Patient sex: M
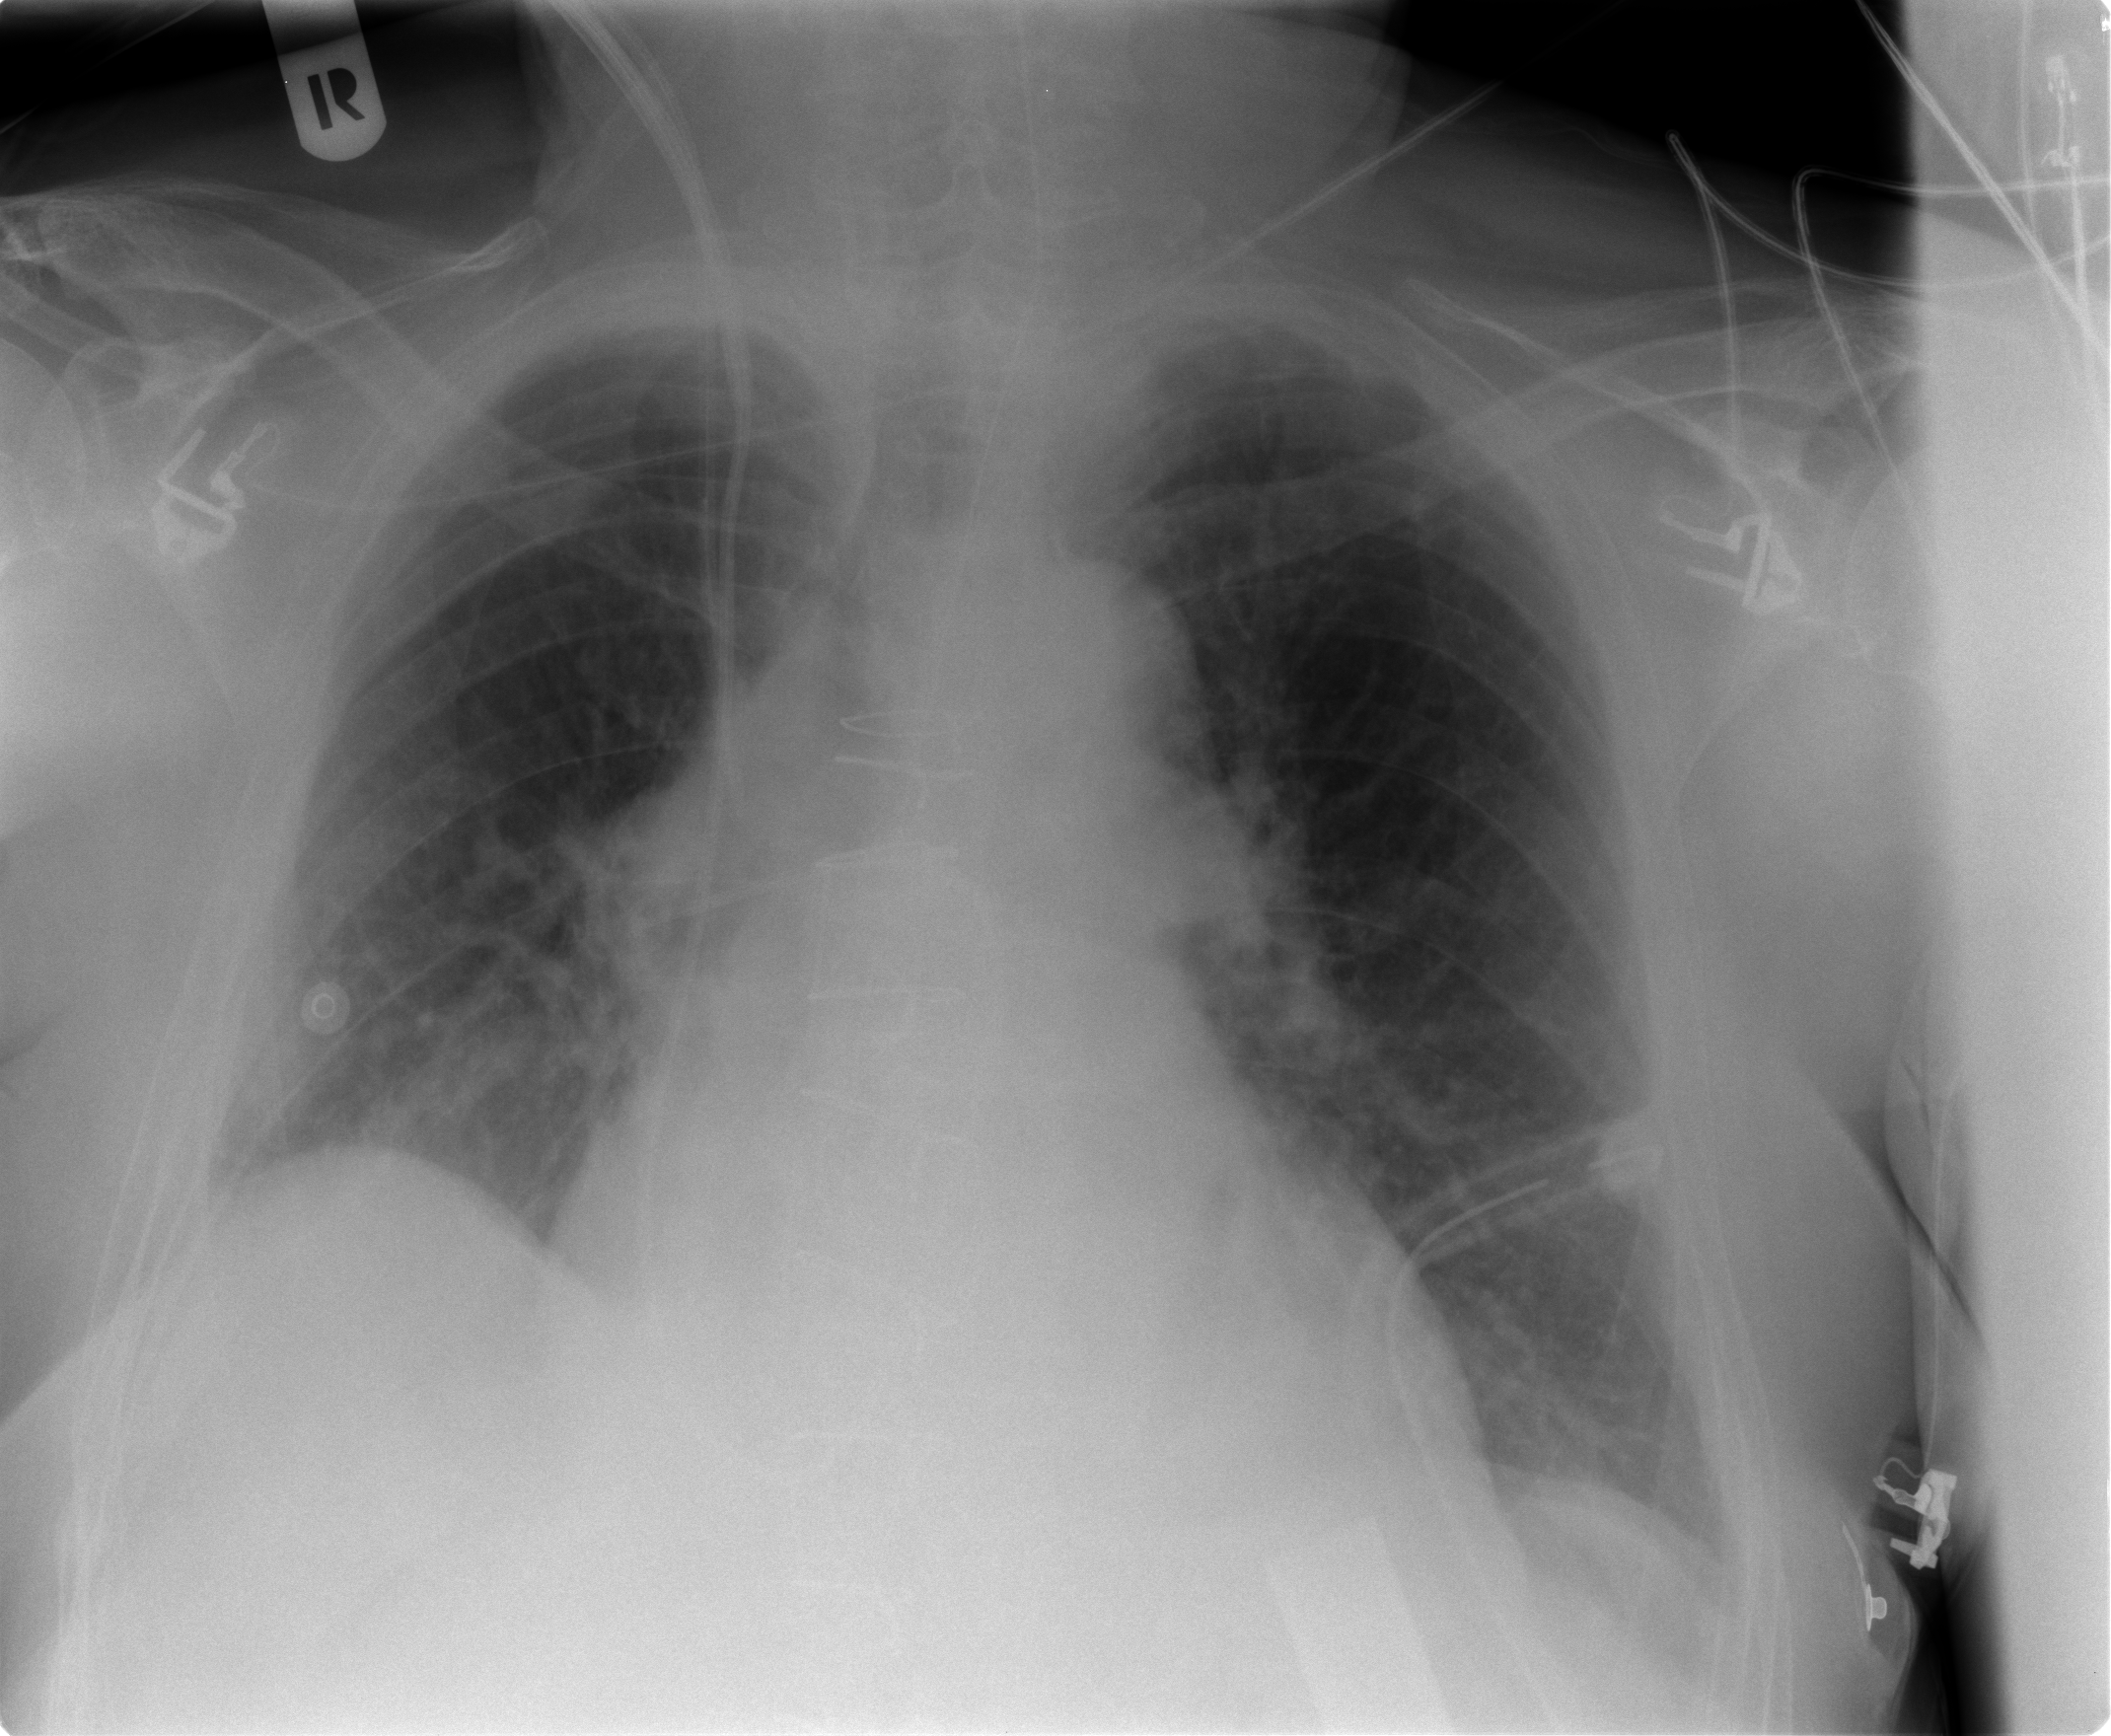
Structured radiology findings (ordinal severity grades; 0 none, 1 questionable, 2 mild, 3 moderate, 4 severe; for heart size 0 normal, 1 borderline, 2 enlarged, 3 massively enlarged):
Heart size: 2
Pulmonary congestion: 2
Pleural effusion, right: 0
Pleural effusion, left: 0
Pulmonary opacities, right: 2
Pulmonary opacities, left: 2
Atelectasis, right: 3
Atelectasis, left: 2